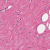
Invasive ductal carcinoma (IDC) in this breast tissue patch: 0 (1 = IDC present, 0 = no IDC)